Interaction volume radius: 5 \u00c5
Interaction volume height: 10 \u00c5
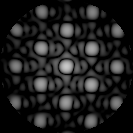
Disorder parameter: 0.07116